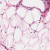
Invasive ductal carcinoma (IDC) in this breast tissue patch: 0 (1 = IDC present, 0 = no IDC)